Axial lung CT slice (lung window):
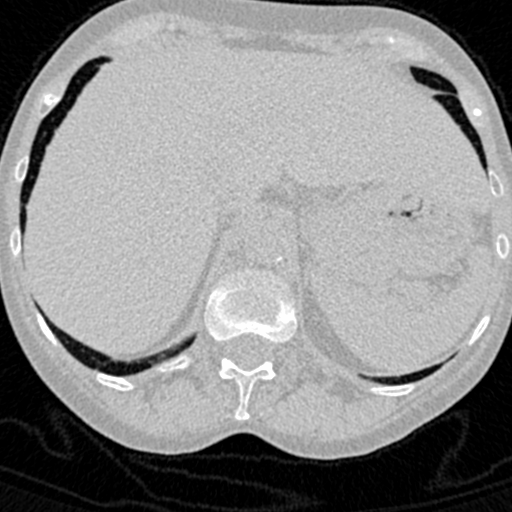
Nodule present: no